Field crop: maize
Growth stage: 2
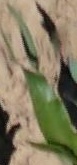
Species: maize